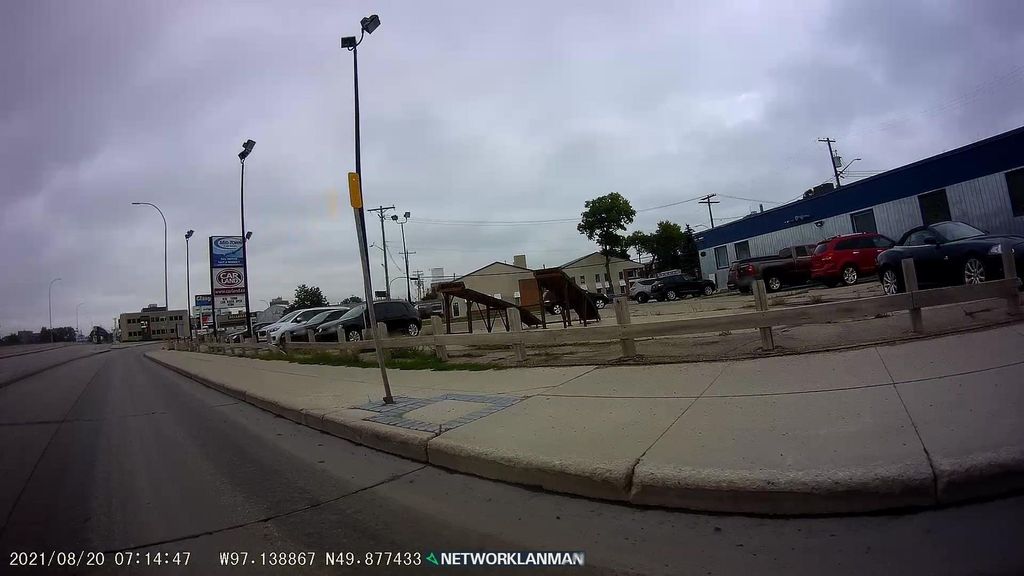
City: winnipeg